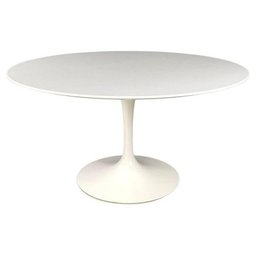
Label: furniture